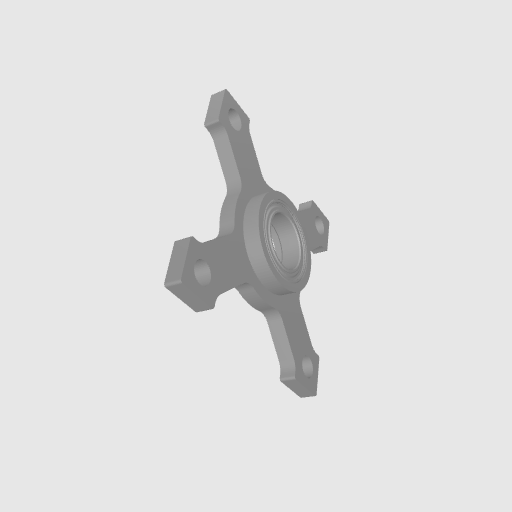
Part: ThruHolePillowBlock10ID